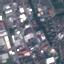
Label: Industrial